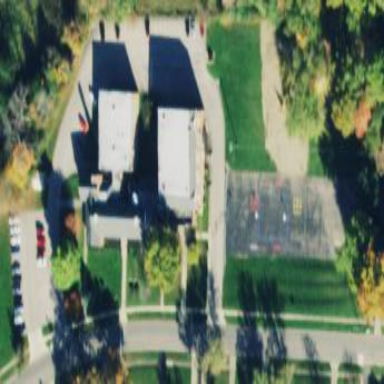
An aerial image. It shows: School.